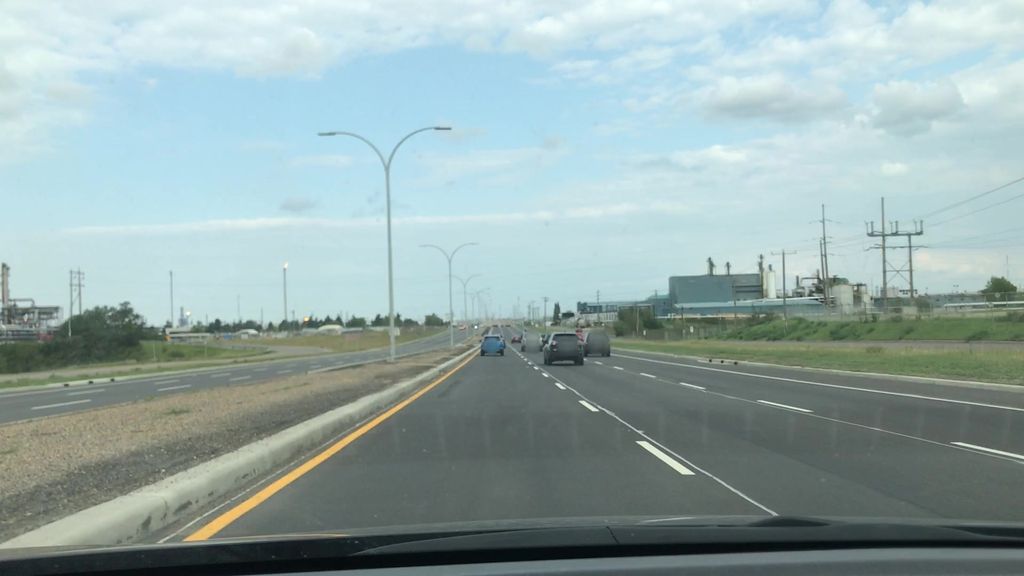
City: edmonton